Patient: sex M, age 68
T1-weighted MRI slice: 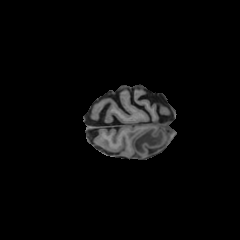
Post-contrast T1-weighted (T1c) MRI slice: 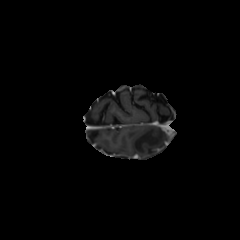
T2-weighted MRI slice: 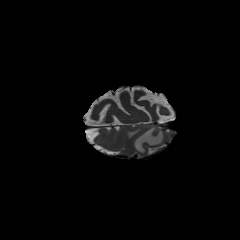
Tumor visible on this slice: yes
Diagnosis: Glioblastoma, IDH-wildtype
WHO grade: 4